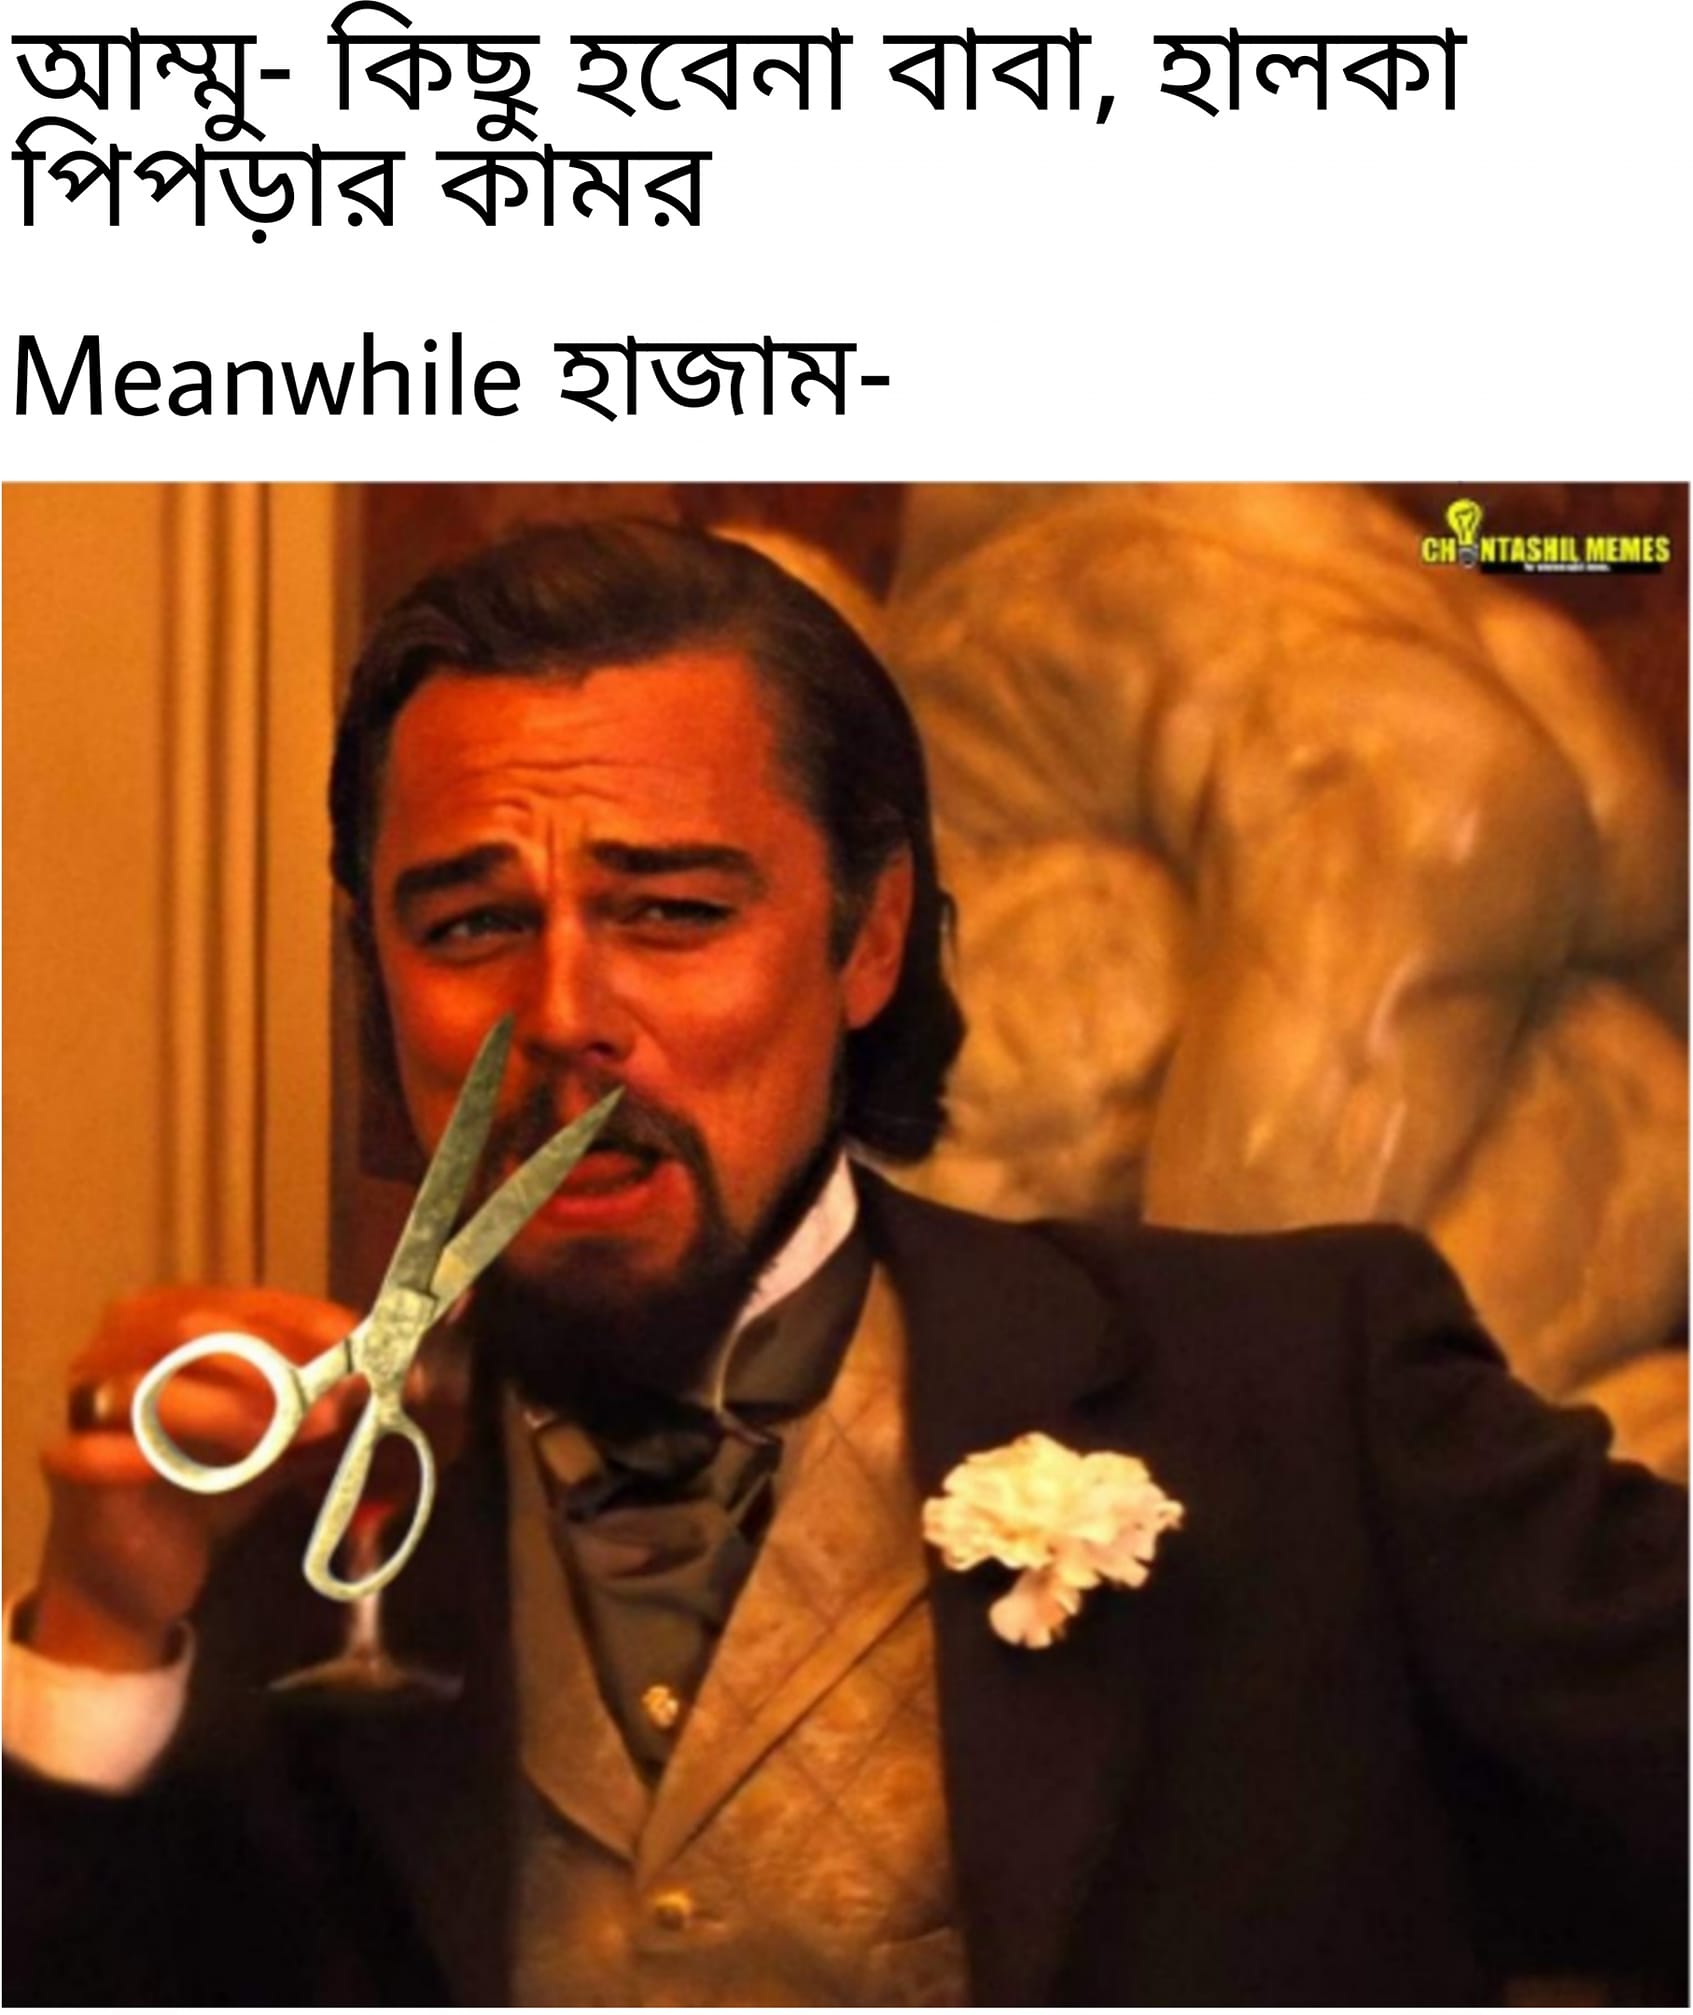
Caption: আম্মু - কিছু হবেনা বাবা , হালকা পিপড়ার কামর    Meanwhile  হাজাম -
Label: non-hate